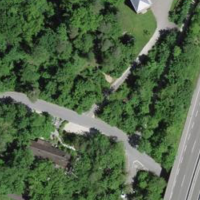
EUNIS habitat code: 57
Species observed at this site:
Potentilla recta